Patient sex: M
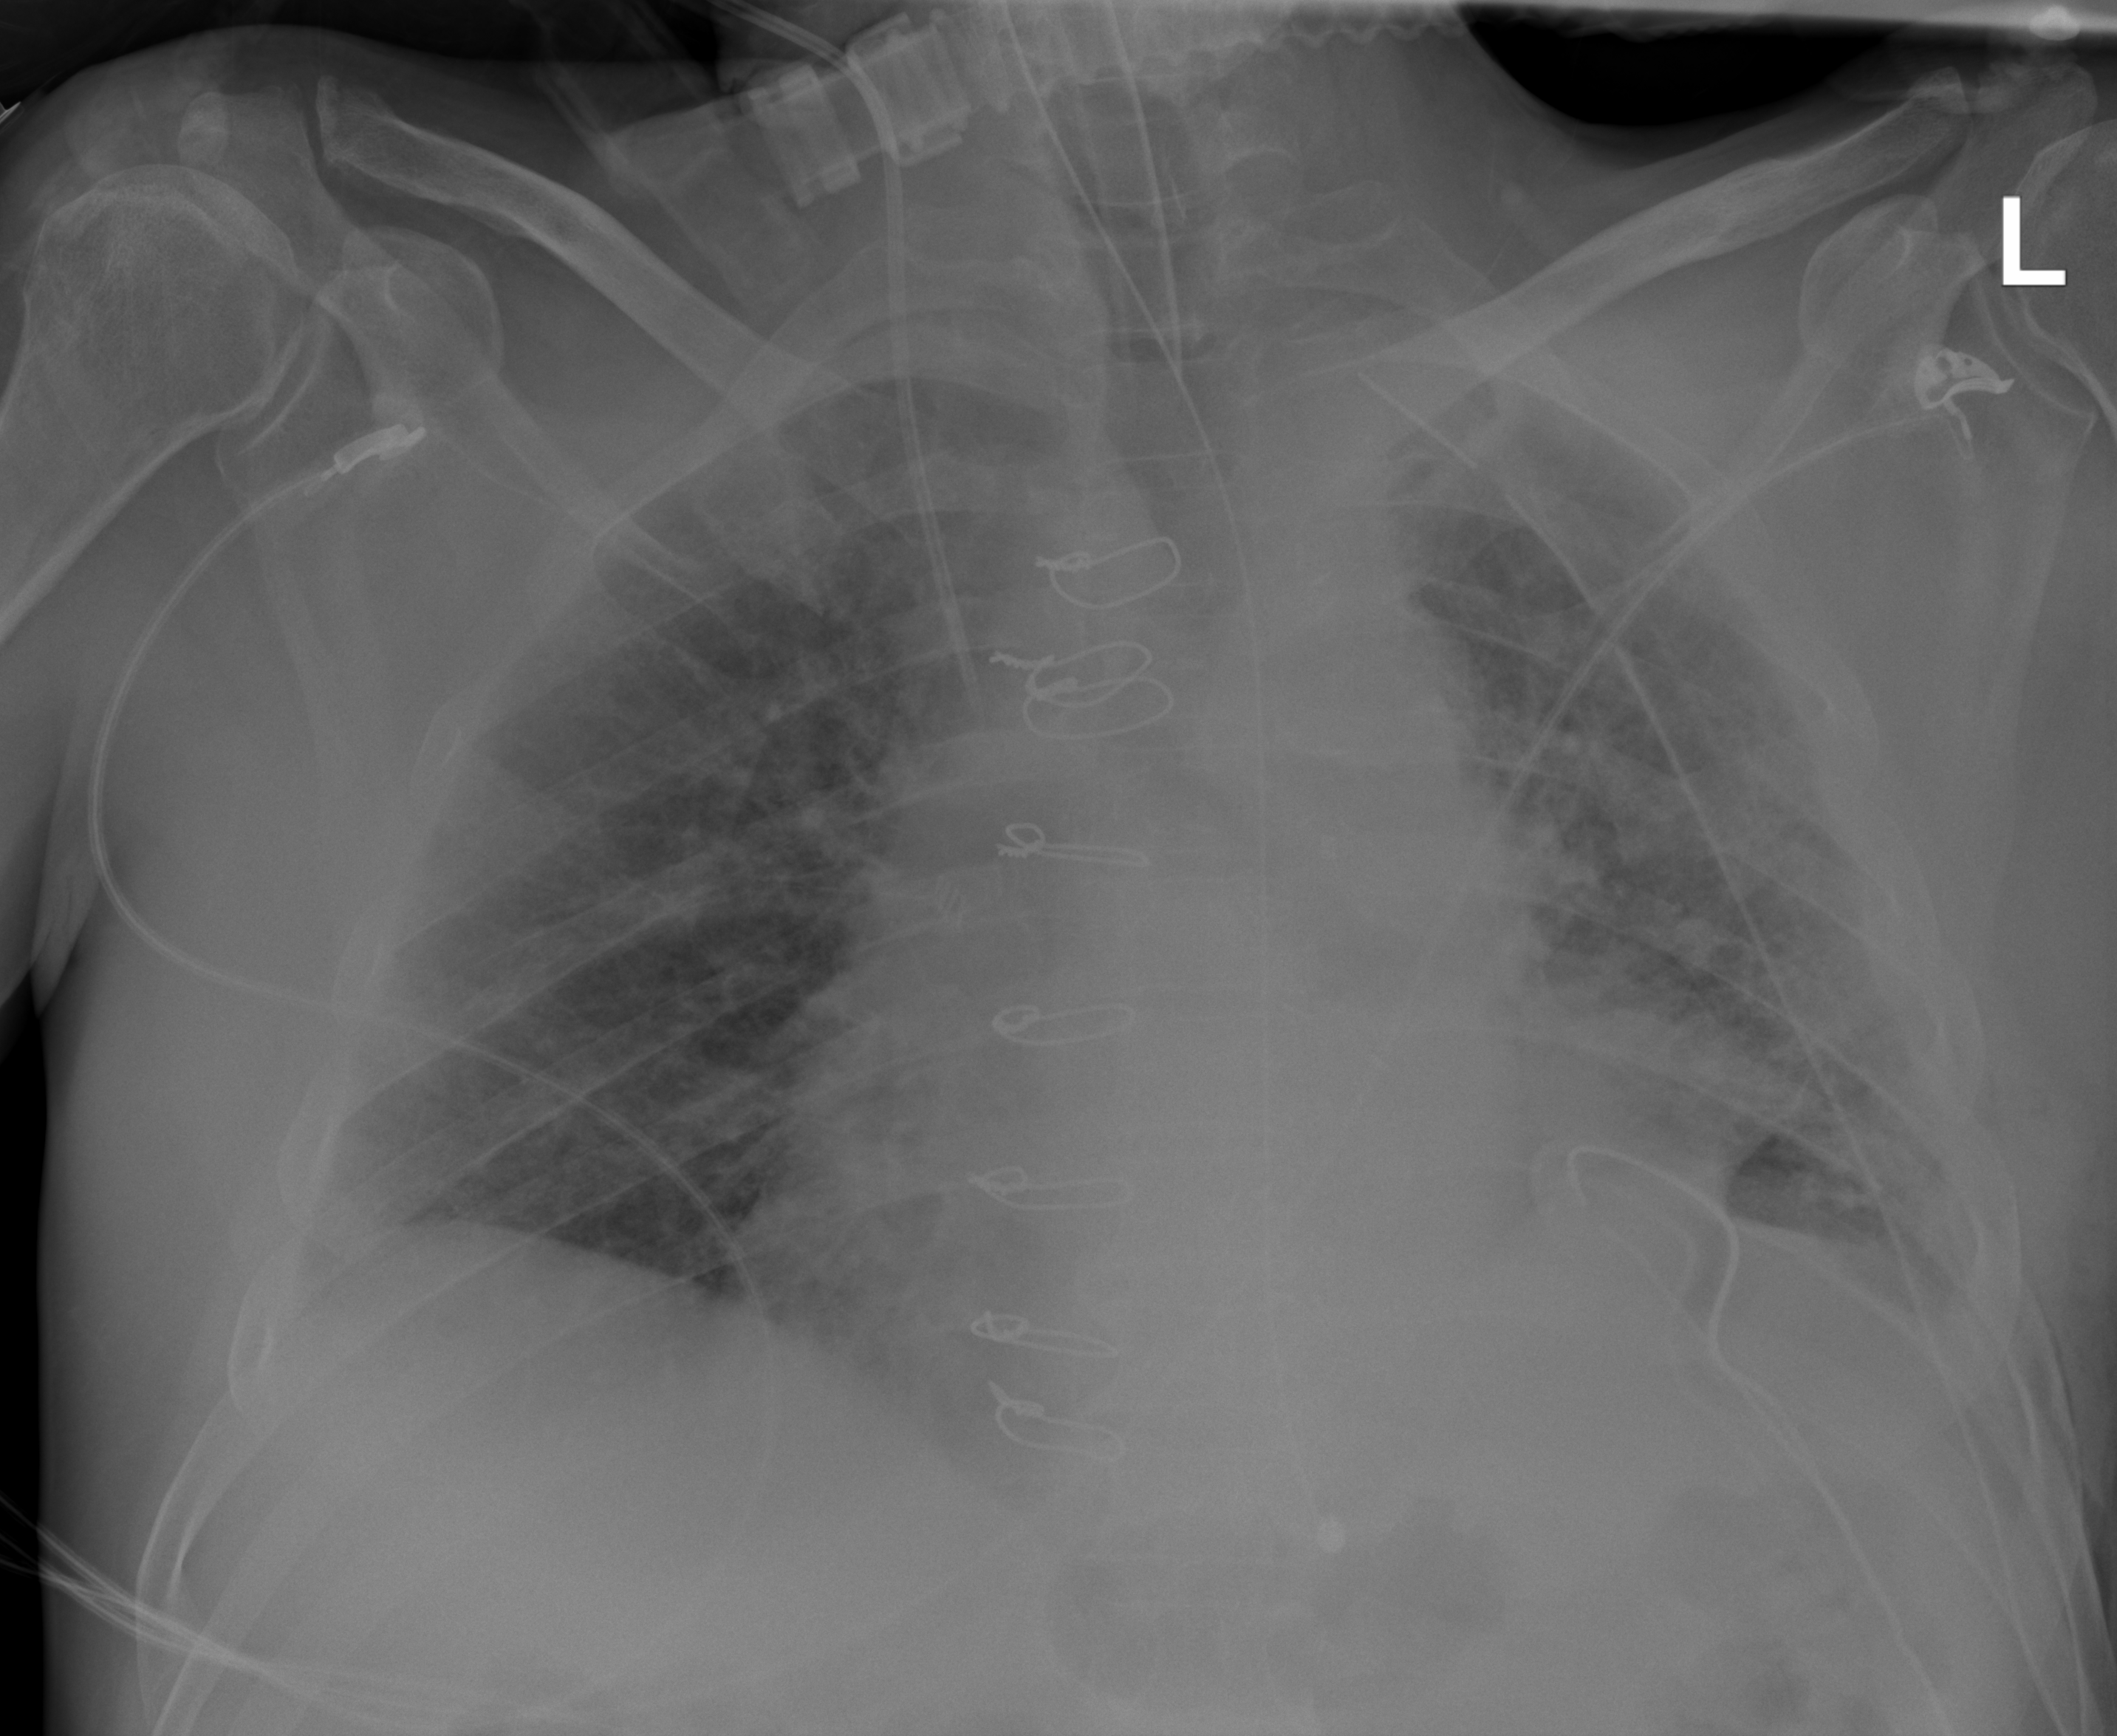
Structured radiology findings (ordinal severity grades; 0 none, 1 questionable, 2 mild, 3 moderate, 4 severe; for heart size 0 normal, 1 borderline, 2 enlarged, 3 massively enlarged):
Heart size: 3
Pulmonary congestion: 3
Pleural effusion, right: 0
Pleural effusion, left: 0
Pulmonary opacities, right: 3
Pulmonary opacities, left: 3
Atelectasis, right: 0
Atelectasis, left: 2